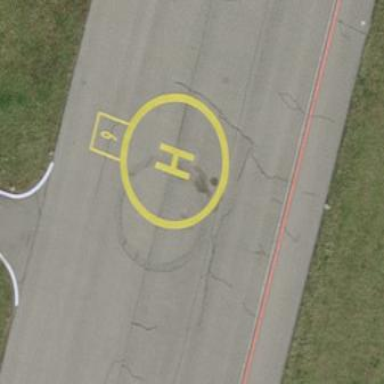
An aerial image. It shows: Image of helipad at airport.